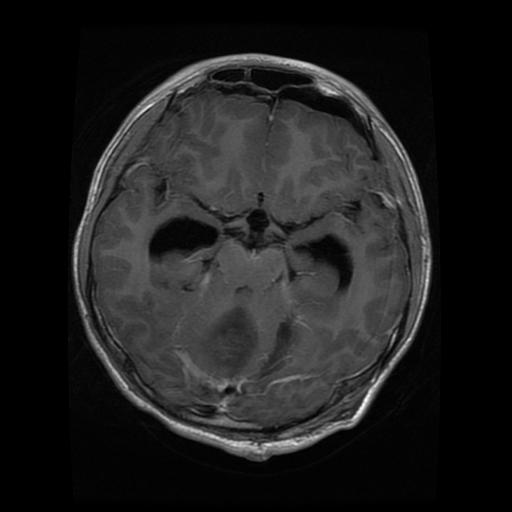
Label: glioma